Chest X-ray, PA view. Patient: 59 years old, sex M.
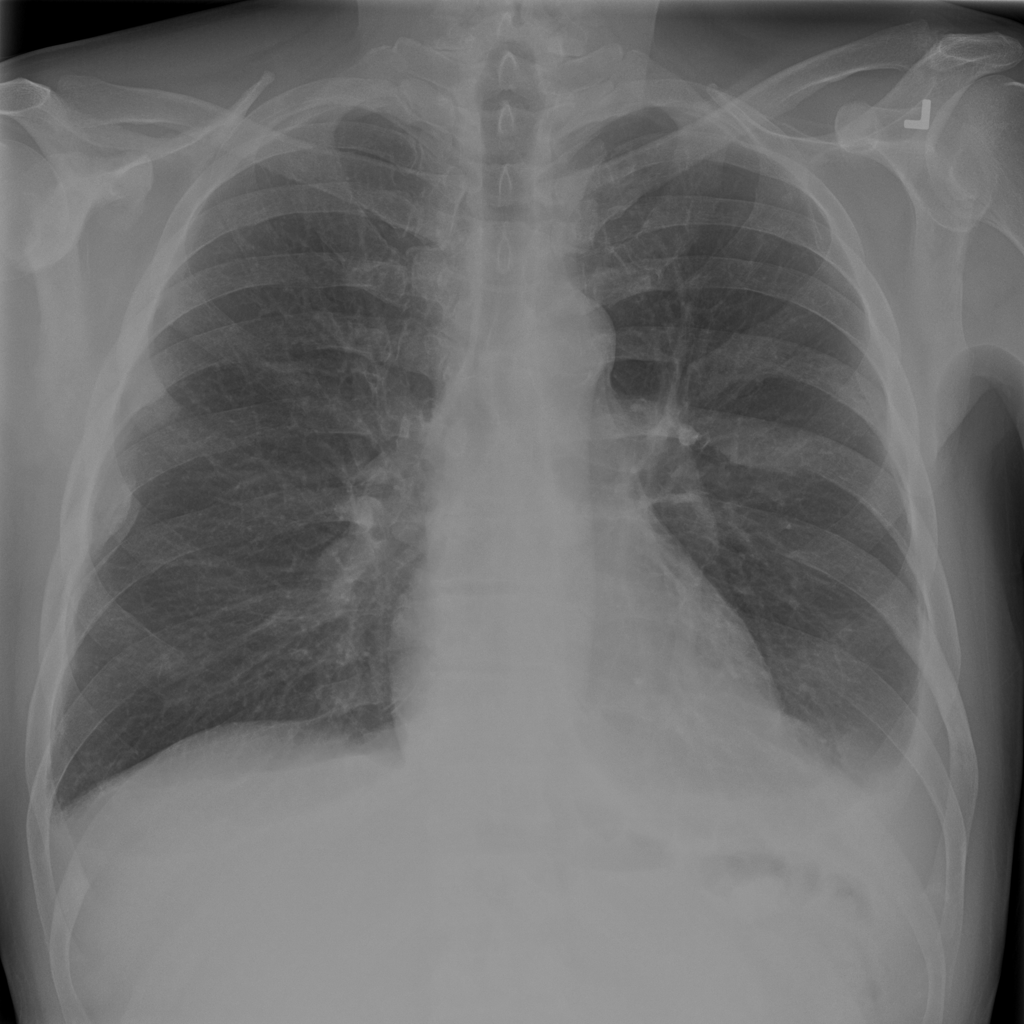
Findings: Effusion, Infiltration